Question: using Worklight server v6.1 i'm trying to develop a simple app that connects to the production server at startup. To get this i do:
- 'initOptions.js''connectOnStartup''true'- in 'wlCommonInit' method of '<my-app>.js' file i call :'WL.Client.connect({ onSuccess: connected, onFailure: failure });'
where 'connected' and 'failure' are two callback to two simple functions that load some data in a listview. When i trie it on a production or development environment i get a spot over my app's layout stating it's loading as you can see in the pic below(even if the application loaded data correctly):

i notice that after installing and running it on an iOS or Android device i don't have this strange behaviour, but on Windows8 devices i do have.
i set to false connectOnStartup and left only the call to WL.Client.connect.
Now the app doesn't get blocked anymore(i suppose becouse WL.Client.connect runs asynchronously while WL.Client.init does not but it's only my opinion).
i can't connect to the server yet, this is strange becouse(you can see in the pic) there is a listview filled with data returned by a sql adapter,
so it looks like the app can connect to the server for calling adapters but not for updates
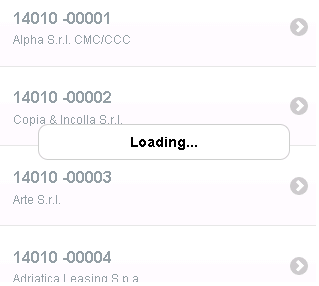
Answer: You have already set 'connectOnStartup:true' in 'initOption.js', this means that the app will try to connect to the Worklight Server on startup - basically it calls to 'connect', so why do you call 'WL.Client.connect' in 'wlCommonInit()' as well?
As for the onSuccess and onFailure, I think that in this what you may want is the following:
<URL>.
There is an initOption that you can uncomment in 'initOptions.js':
-
> A failure-handling function invoked when connection to the Worklight
Server, performed on initialization by default, or if the
connectOnStartup flag is true, fails.
The "success" by default is 'wlCommonInit()', but you want something else then in 'initOptions.js' you can also add 'onSuccess: something'.
---
BTW, where did you see what you've done as a "best practice" by Worklight?